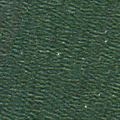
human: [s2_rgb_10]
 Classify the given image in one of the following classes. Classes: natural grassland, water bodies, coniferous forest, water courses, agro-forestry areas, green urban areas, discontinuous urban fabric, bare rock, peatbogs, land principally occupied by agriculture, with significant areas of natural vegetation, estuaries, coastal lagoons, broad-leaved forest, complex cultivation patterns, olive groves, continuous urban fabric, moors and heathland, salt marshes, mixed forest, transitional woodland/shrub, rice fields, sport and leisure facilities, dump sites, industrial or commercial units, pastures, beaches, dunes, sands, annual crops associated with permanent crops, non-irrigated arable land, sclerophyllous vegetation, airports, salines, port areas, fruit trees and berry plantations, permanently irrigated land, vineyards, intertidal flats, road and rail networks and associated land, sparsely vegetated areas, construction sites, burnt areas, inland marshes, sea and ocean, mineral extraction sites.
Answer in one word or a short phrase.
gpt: sea and ocean